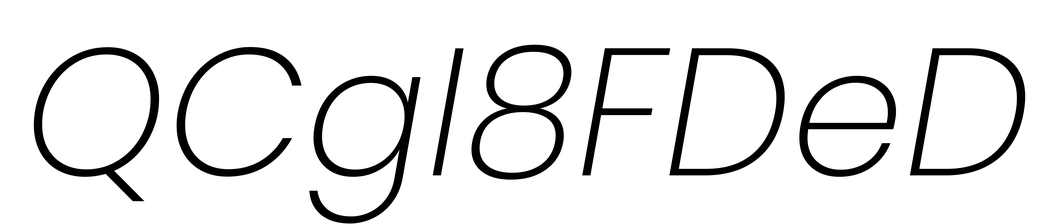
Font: Poppins-ExtraLightItalic